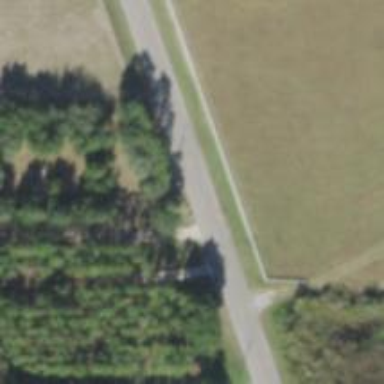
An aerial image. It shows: Abandoned road.